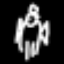
Label: angel